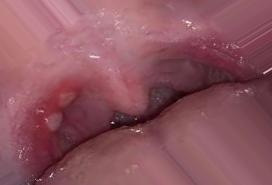
Condition: Mouth Ulcer